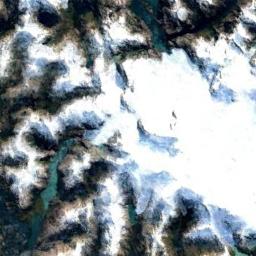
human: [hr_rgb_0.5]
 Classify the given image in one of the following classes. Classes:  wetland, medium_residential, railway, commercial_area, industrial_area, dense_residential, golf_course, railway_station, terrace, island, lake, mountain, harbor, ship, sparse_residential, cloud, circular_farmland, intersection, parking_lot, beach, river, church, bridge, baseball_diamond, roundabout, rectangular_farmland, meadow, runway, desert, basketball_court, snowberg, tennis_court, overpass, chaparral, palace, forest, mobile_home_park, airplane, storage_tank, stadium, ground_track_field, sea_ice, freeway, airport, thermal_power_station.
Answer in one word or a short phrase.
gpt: snowberg